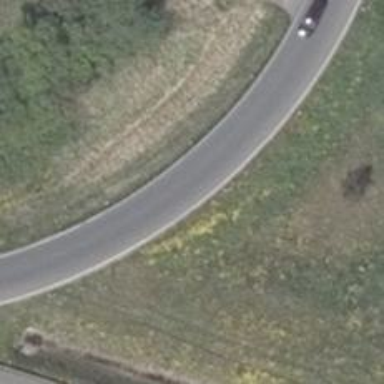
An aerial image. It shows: Asphalt trunk link motorway.